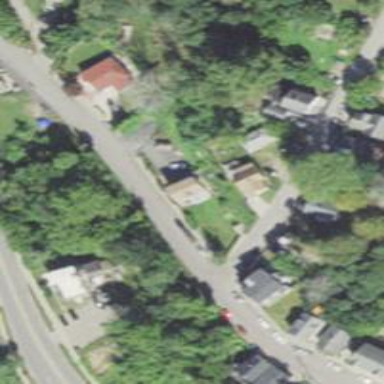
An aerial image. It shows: Residential driveway serving as service road.